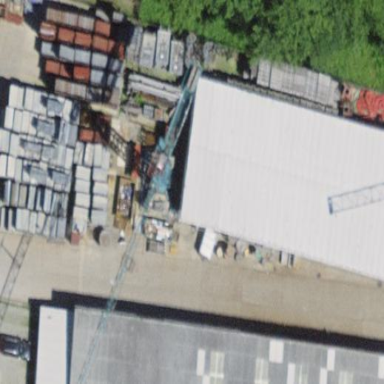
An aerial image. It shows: Industrial building.